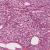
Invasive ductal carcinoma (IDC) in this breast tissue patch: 1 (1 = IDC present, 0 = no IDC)